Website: lowes
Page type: billing-address
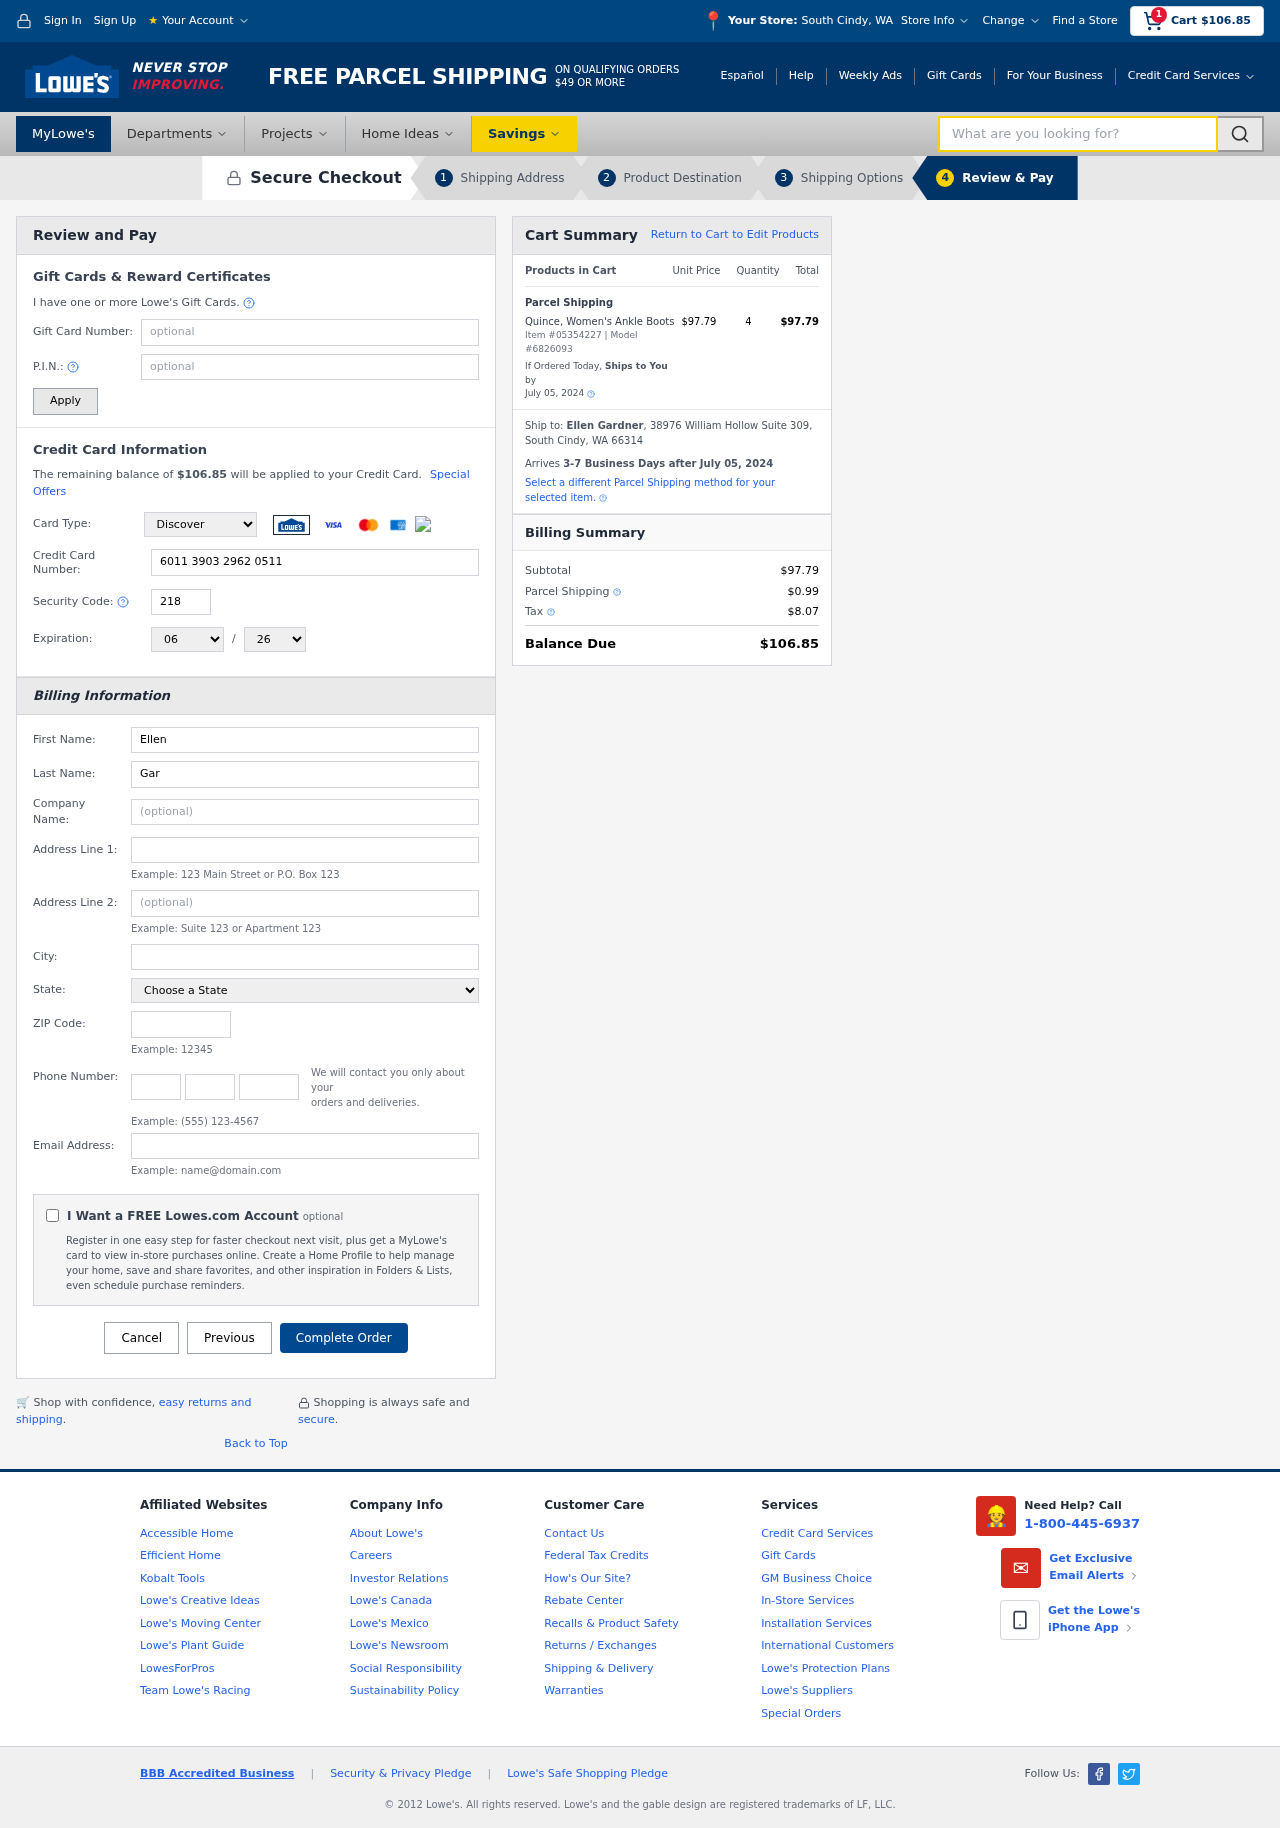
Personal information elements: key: PII_CARD_CVV
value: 218
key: PII_CARD_EXPIRY_MONTH
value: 06
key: PII_CARD_EXPIRY_YEAR
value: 26
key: PII_CARD_NUMBER
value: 6011 3903 2962 0511
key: PII_CARD_TYPE
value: Discover
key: PII_CITY
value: South Cindy
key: PII_CITY_STATE
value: South Cindy, WA
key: PII_EMAIL
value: egardner@yahoo.com
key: PII_FIRSTNAME
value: Ellen
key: PII_FULLNAME
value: Ellen Gardner
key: PII_LASTNAME
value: Gardner
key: PII_PHONE_AREA
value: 712
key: PII_PHONE_PREFIX
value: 698
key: PII_PHONE_SUFFIX
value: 5094
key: PII_POSTCODE
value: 66314
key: PII_STATE
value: Washington
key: PII_STREET
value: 38976 William Hollow Suite 309
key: PII_STREET2
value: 04330 Patrick Springs Suite 663
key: PII_CITY_STATE_ZIP
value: South Cindy, WA 66314
Product elements: key: PRODUCT1_NAME
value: Quince, Women's Ankle Boots
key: PRODUCT1_PRICE
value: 97.79
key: PRODUCT1_QUANTITY
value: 4
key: PRODUCT_ITEM_NUMBER
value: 05354227
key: PRODUCT_MODEL_NUMBER
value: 6826093
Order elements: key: ORDER_SUBTOTAL
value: $106.85
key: ORDER_TOTAL
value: $106.85
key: ORDER_SHIPPING_DATE
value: July 05, 2024
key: ORDER_SUBTOTAL
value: $97.79
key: ORDER_DELIVERY_DATE
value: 3-7 Business Days after July 05, 2024
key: ORDER_SHIPPING_DATE2
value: July 05, 2024
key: ORDER_SUBTOTAL2
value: $97.79
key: ORDER_SHIPPING_COST
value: $0.99
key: ORDER_TAX
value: $8.07
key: ORDER_TOTAL2
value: $106.85
Search elements: key: HEADER_SEARCH
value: What are you looking for?